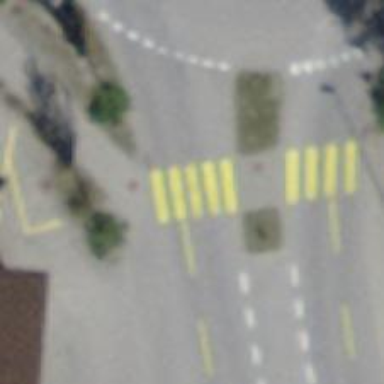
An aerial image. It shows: Uncontrolled zebra crossing on the road.